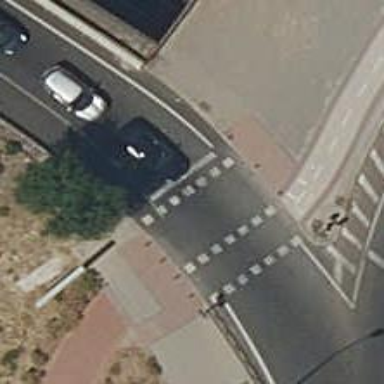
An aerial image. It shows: Crossing with traffic signals.